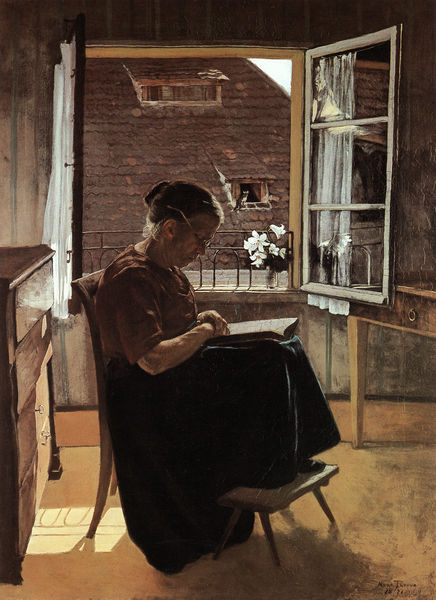
Titel: Die Mutter des Künstlers im Stübchen
Künstler: Hans Thoma
Standort: Winterthur
Institution: Museum Oskar Reinhart am Stadtgarten
Schlagwörter: blau, dunkel, gemälde, hand, himmel, mann, schatten, vogel, weiß, grün, ocker, sitzen, ausschnitt, blume, blumen, braun, fenster, frau, frisur, glas, grau, haar, hell, holz, kleid, licht, raum, schwarz, stuhl, tisch, zimmer, ölbild, ausblick, blick, blüten, dach, dame, haus, rot, beige, malerei, rock, alt, alte, arme, bluse, falten, knoten, hände, innenraum, portrait, porträt, signatur, vorhang, spiegelung, busch, gitter, sonne, boden, haare, interieur, sitzend, pflanze, dachziegel, genre, henkel, vase, beine, aussicht, dutt, füße, sommer, kommode, ruhe, schrank, schreibtisch, lehne, fußboden, zuschauer, sonnenlicht, mauer, ziegel, hocker, schemel, stille, gardine, gardinen, vorhänge, zopf, reflexe, glanz, lesen, stuhllehne, schublade, geländer, stube, gardiene, lichteinfall, knie, foto, haarknoten, katze, erker, fugen, spitzweg, offen, buch, fensterrahmen, tageslicht, dachfenster, gauben, scheiben, hocken, tischbeine, brille, stempel, fußbank, lilie, frieden, komode, schubladen, sims, ziegeln, backsteinmauer, fensterbank, ziegeldach, holzbank, veilchen, gaube, stuhö, schlüssel, lesend, reflex, geöffnet, lilien, aufgeschlagen, gegenüber, detailgetreu, dachluke, fußschemel, ziegelmauer, nachbar, timmer, nachbarhaus, freiden, ausscihjt, fussbak, fußablage, fußlehne, geländedr, grüner rock, schehmel, klesen, kommaode